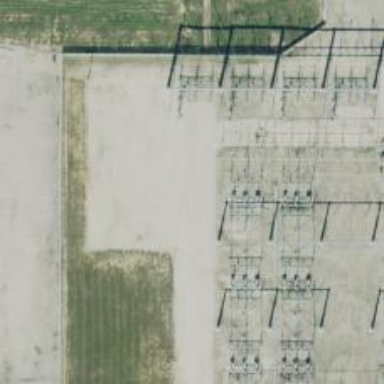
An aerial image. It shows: Switch used for power control.